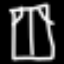
Label: pants